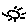
Label: sun